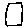
Label: square